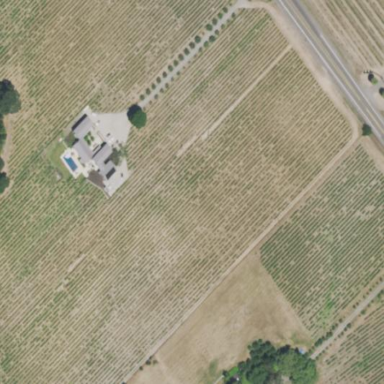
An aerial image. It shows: Vineyard where grapes are grown.